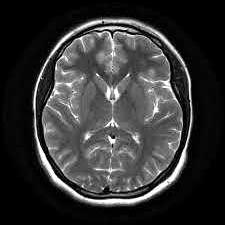
Label: notumor